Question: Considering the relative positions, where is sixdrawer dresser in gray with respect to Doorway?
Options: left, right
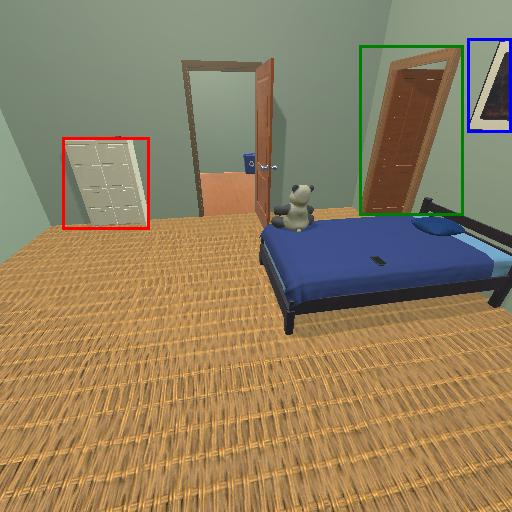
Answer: left